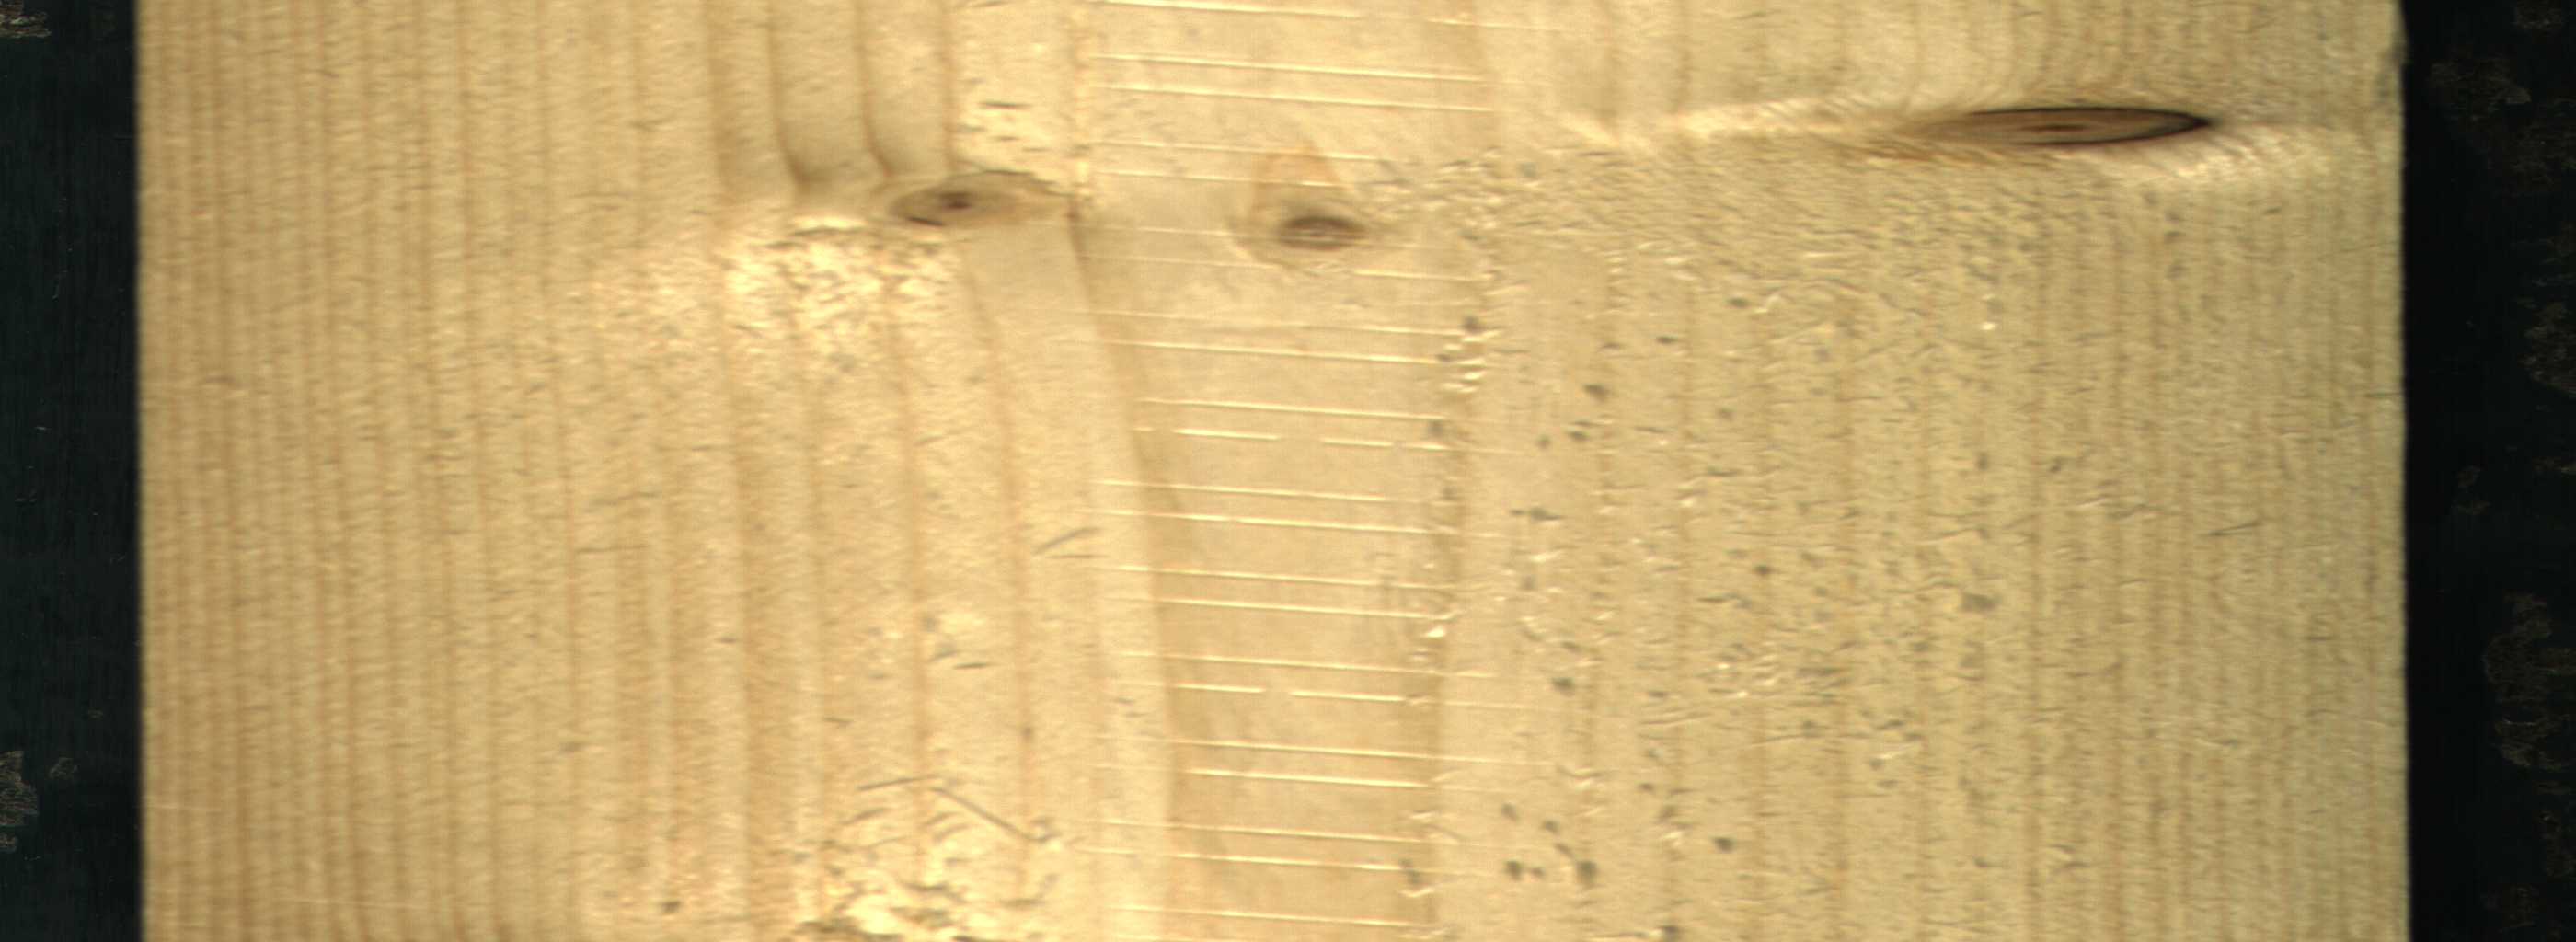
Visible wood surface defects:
Dead_Knot
Live_Knot
Live_Knot